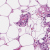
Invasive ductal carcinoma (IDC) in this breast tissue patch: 0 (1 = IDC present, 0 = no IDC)